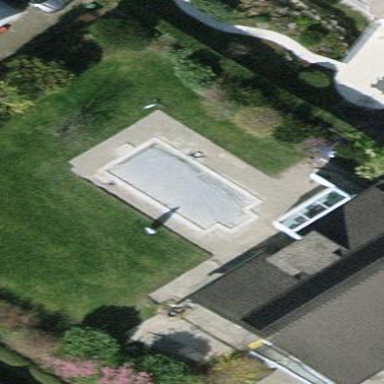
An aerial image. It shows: Swimming pool located in leisure land.